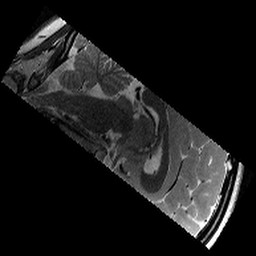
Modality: T2w
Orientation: sagittal
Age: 13
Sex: female
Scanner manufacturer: siemens
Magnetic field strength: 3 T
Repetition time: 9.23 s
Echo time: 0.067 s